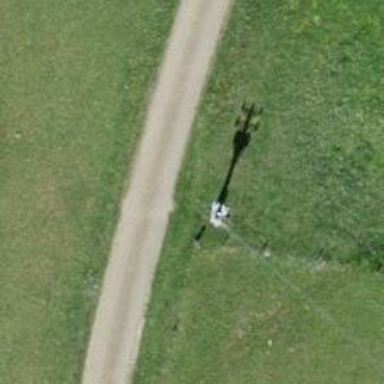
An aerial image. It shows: Outdoor distribution transformer.